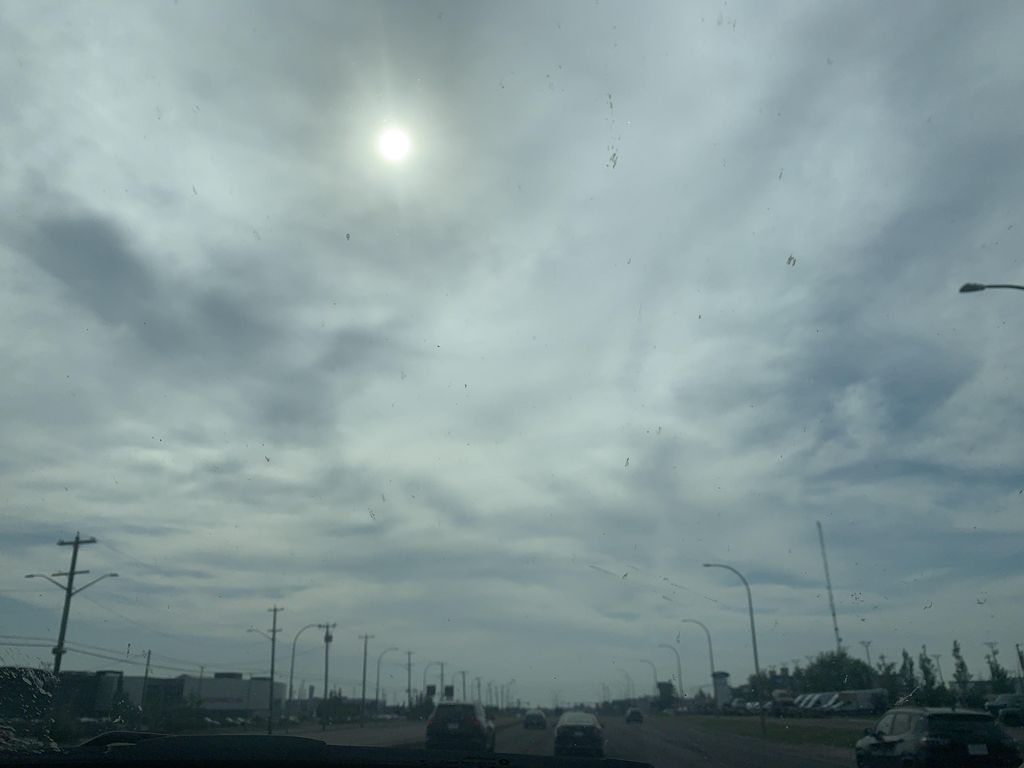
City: edmonton